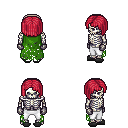
a pixel art fantasy rpg character, male body template, skeleton, green tattered cape, white pants, ruby red pageboy hairstyle, metal gloves, gray slippers, four views (front, back, left, right), 2x2 character sprite sheet, small pixel art, hard edges, no anti-aliasing